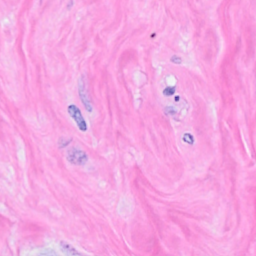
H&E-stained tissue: Breast